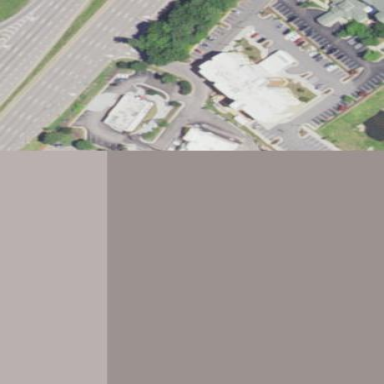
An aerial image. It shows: Commercial building.